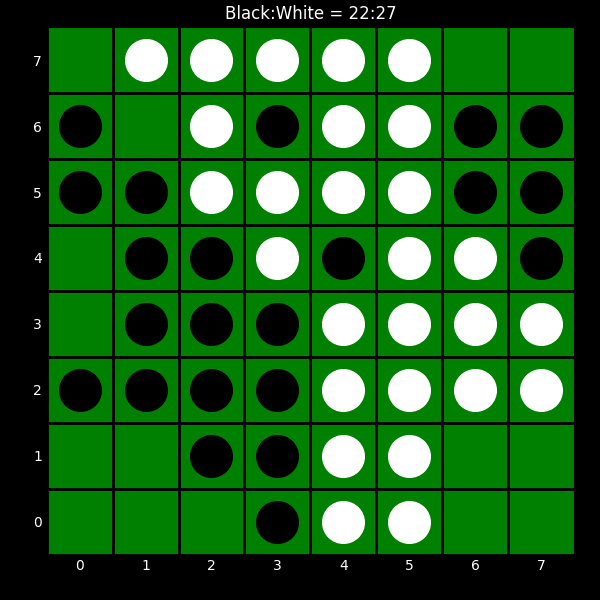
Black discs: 22
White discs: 27